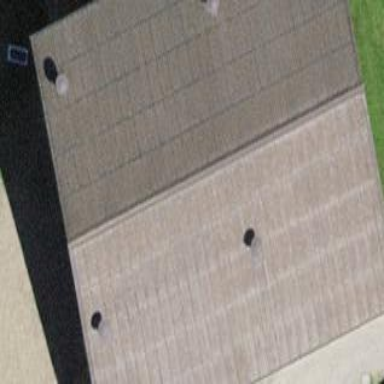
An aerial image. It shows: Gabled roof on farm auxiliary building.